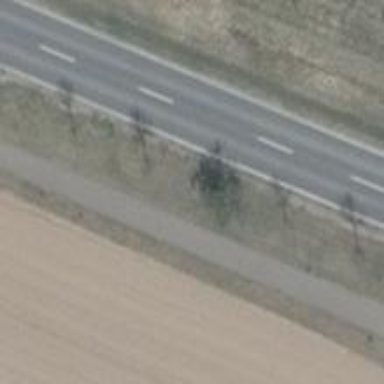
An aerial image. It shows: Deciduous broadleaved tree typically found along the street.